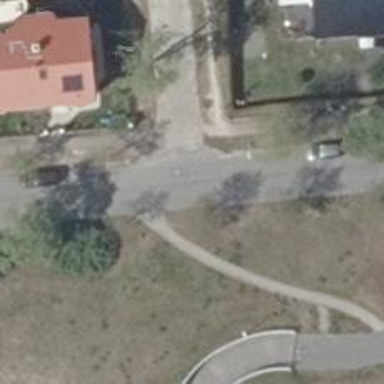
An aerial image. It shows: Residential road with asphalt surface.